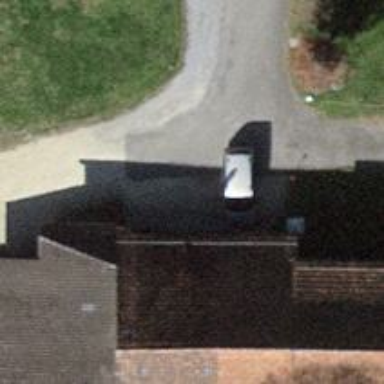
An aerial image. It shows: Driveway leading to service road.